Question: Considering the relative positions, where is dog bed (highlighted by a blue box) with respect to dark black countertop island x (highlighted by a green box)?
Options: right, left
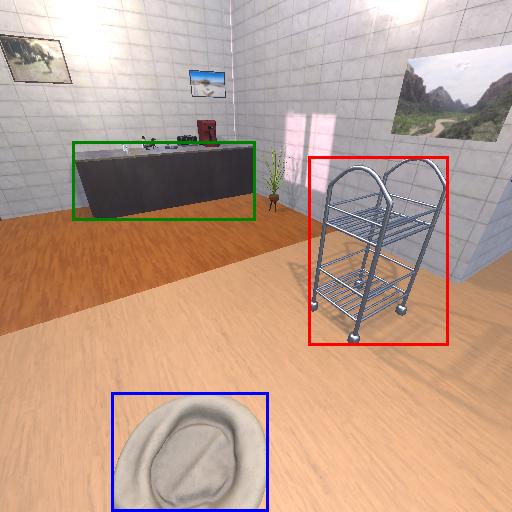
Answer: right